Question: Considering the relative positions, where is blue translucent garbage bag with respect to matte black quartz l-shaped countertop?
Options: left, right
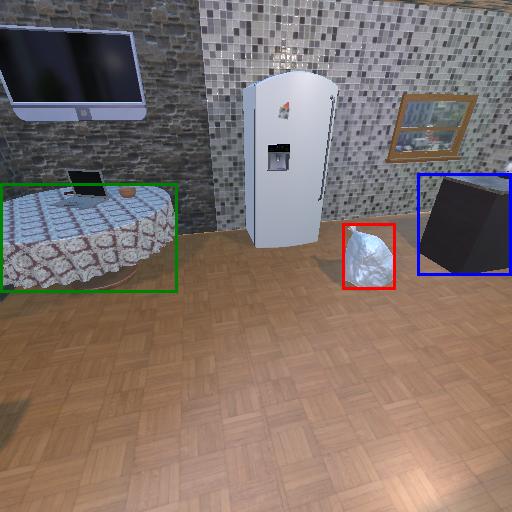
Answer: left